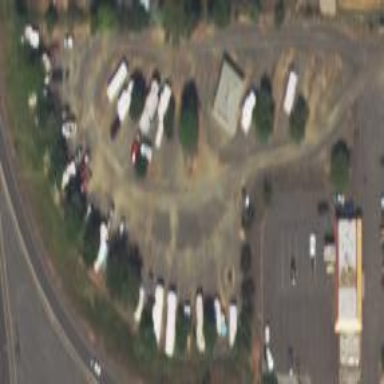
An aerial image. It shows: Caravan site for tourism.